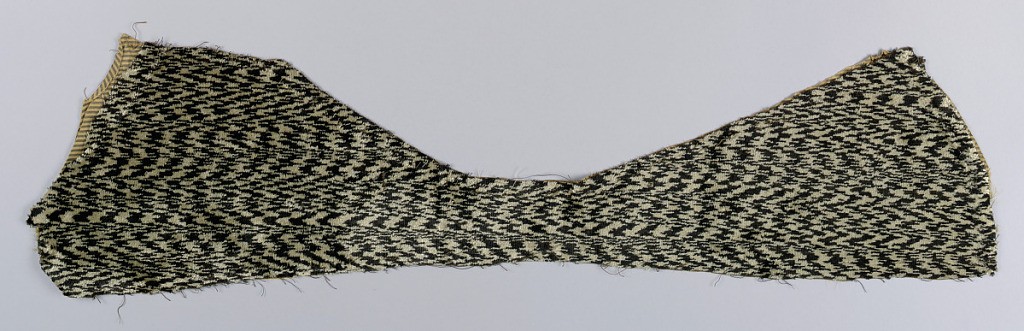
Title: Fragment
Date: late 19th century
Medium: silk (?) Technique: velvet
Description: Fragment of black and white velvet in a mottled pattern suggesting fur. Cut in a scarf shape and lined with tan and black striped taffeta.